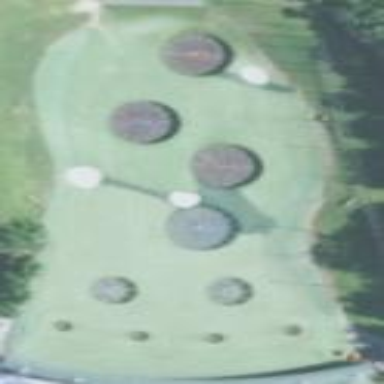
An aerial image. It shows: Grassy area designated for driving range golf.